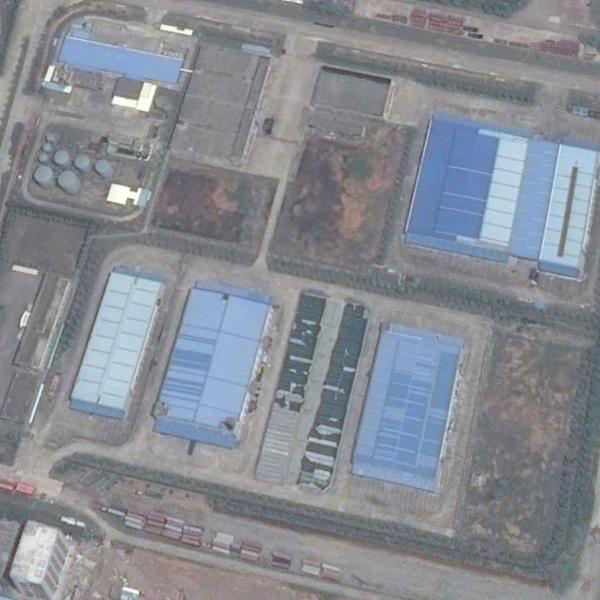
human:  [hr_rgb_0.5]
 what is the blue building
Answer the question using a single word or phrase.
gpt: industrial